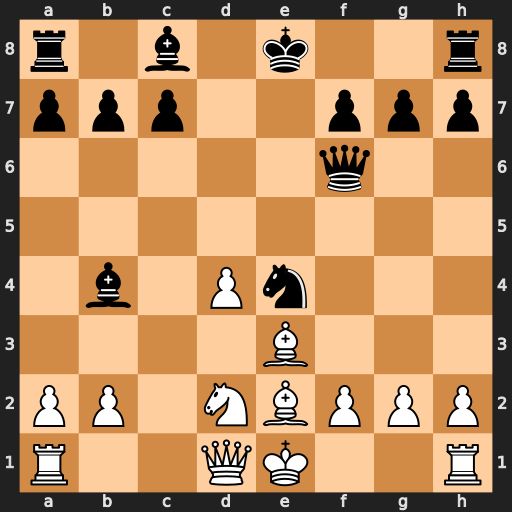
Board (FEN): r1b1k2r/ppp2ppp/5q2/8/1b1Pn3/4B3/PP1NBPPP/R2QK2R
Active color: w
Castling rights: KQkq
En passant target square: -
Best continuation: Qa4+ c6 Qxb4